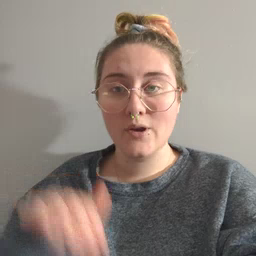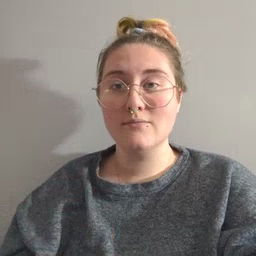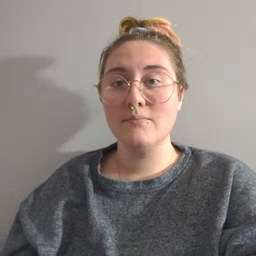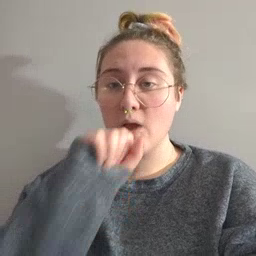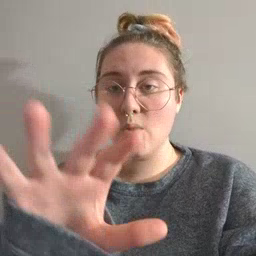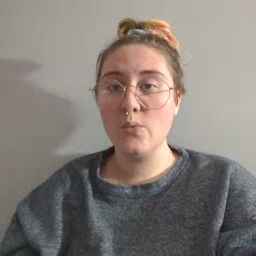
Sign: blow